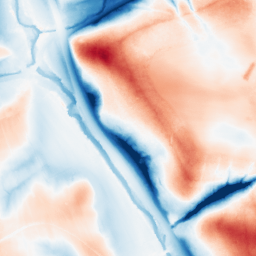
Category: classical
Decomposition family: gaussian
Decomposition parameters: sigma: 20
Upsampling method: regularized
Upsampling parameters: scale: 2
lambda_reg: 0.01
Upsampling scale: 2